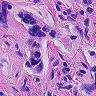
Metastatic tissue present: yes